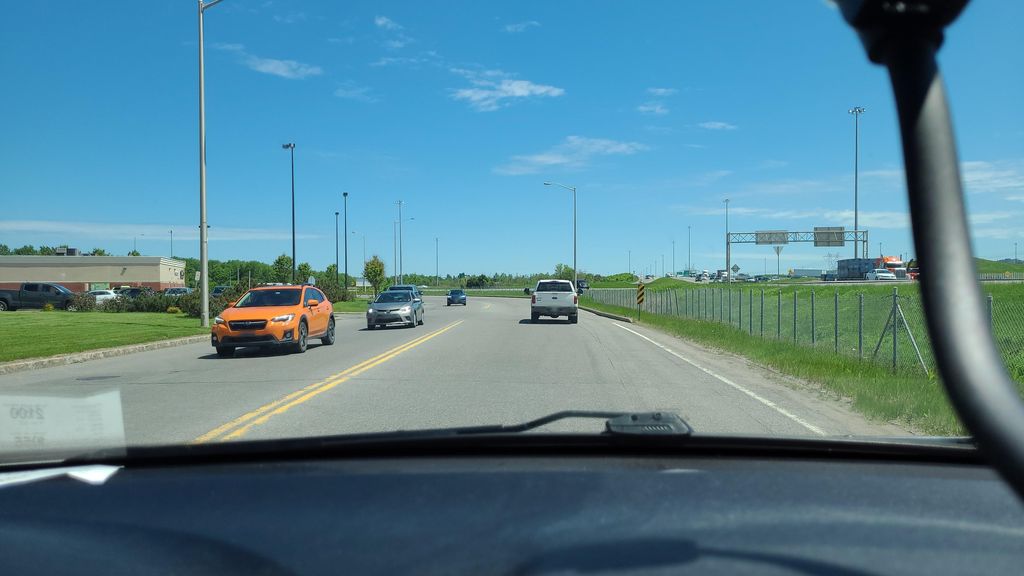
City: quebec_city